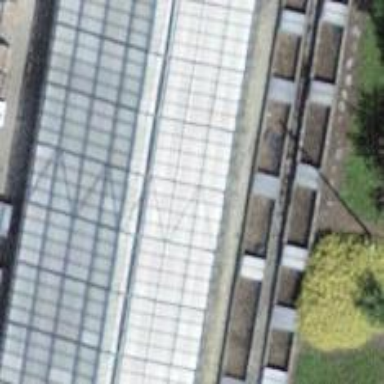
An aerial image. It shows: Greenhouse.